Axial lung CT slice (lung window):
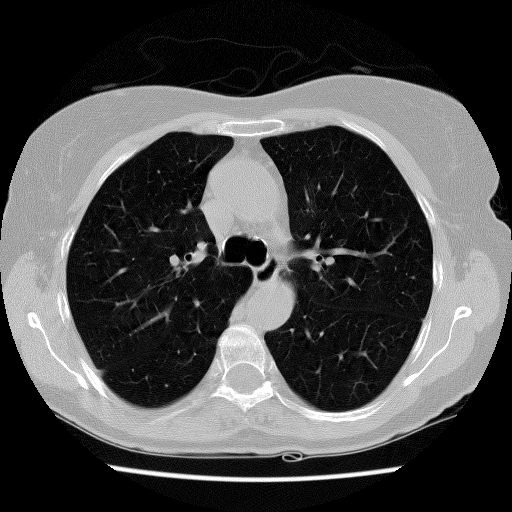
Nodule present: no